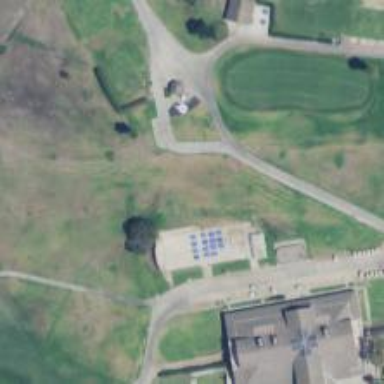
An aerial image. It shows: Path for golf carts.